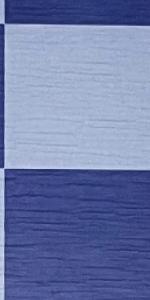
Label: Empty